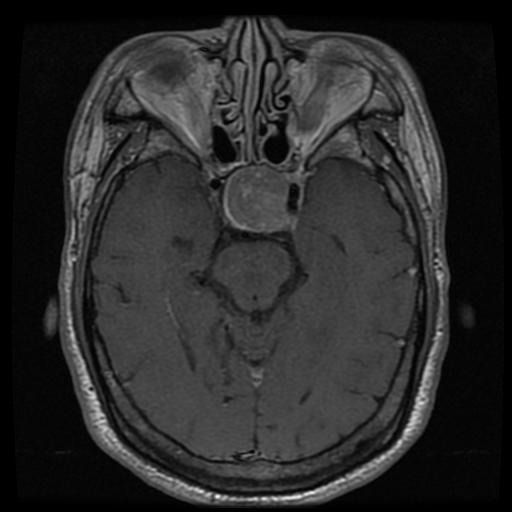
Label: pituitary